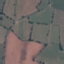
Label: Pasture